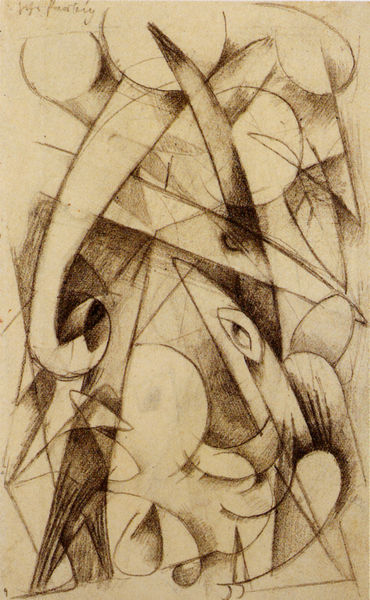
Titel: Das Skizzenbuch aus dem Felde, Blatt 9, Sehr farbig (Pflanzliche Formen)
Künstler: Franz Marc
Standort: München
Institution: Staatliche Graphische Sammlung
Schlagwörter: dunkel, gemälde, hand, kopf, körper, mann, schatten, vogel, weiß, dreieck, gelb, kubismus, braun, grau, hell, kreide, licht, mund, nase, pastell, schwarz, skizze, zeichnung, tier, beige, expressionismus, schleife, arm, gesicht, mensch, bild, signatur, auge, figur, spitzen, kontrast, locke, rechts, kreis, oval, pferd, rund, chaos, schwung, papier, italien, schwer, abstrakt, modern, formen, grafik, graphik, schattierung, monochrom, linien, spitz, pfeife, hoch, striche, abstraktion, gestalt, bögen, futurismus, eckig, kreuz, rechteck, linie, kohle, linear, form, schraffur, schwarz weiß, schwert, durcheinander, strich, dynamik, klassische moderne, kreise, quer, schraffiert, bleistift, bauhaus, quadrate, geometrisch, fisch, fuchs, schattiert, picasso, hörner, dreiecke, pfeil, spiralen, spirale, geometrie, quadrat, kuben, geraden, zweifarbig, schnelligkeit, elefant, rüssel, marc, franz mark, länglich, rohre, dekonstruktion, elephant, analytisch, boccioni, augenlid, balla, bocco, bocioni, brace, katzenpo, kumismus, lid, ruüssel, ungerahmt, überschneiden, überschneidend, überkreuz, ei, auge#, expessionistisch, durchkreuzt